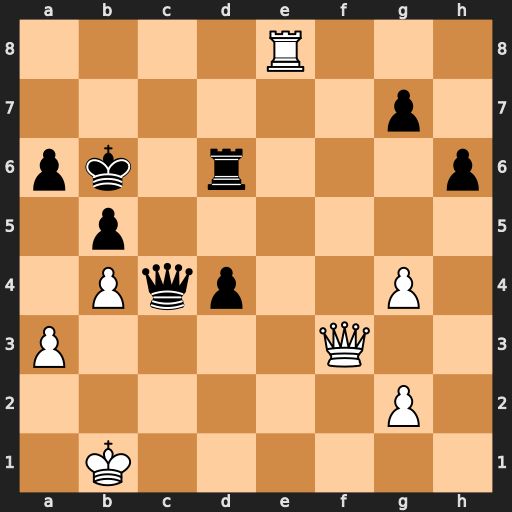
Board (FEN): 4R3/6p1/pk1r3p/1p6/1Pqp2P1/P4Q2/6P1/1K6
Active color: w
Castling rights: -
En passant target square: -
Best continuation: Rb8+ Kc7 Qb7#